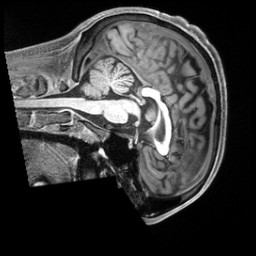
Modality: T1w
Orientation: sagittal
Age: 26
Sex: male
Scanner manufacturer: siemens
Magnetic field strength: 3 T
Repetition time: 2.3 s
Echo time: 0.00229 s